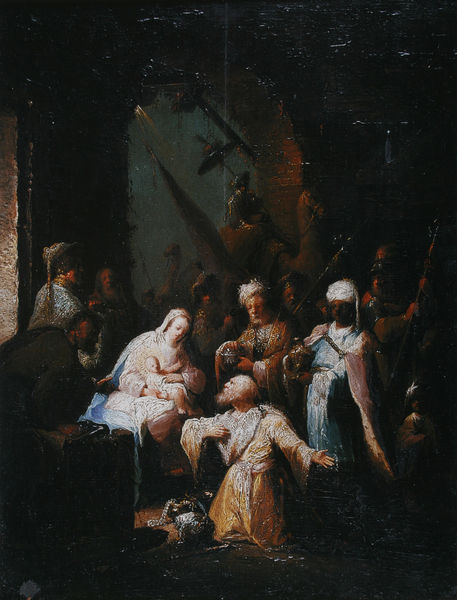
Titel: Anbetung der Könige
Künstler: Johann Georg Trautmann
Standort: Mainz
Institution: Landesmuseum
Schlagwörter: baum, blau, dunkel, gemälde, gott, himmel, mann, rubens, schatten, weiß, frauen, gelb, landschaft, menschen, abend, braun, fenster, frau, geste, hell, hintergrund, hut, kleid, licht, männer, nacht, schmuck, schwarz, szene, gebäude, haus, rot, schirm, tiere, menge, alt, bart, arme, barock, bibel, diener, kleidung, rembrandt, stein, vollbart, niederlande, wache, öl, vieh, dunkelheit, gewand, gold, mantel, drei, gewänder, kind, mutter, personen, kontrast, krone, perlen, rosa, wald, stock, engel, nachthimmel, zügel, bogen, stab, fahne, flagge, mauer, violett, baby, rundbogen, könig, soldaten, zopf, robe, durchgang, junge, tor, leuchten, neger, ruine, knabe, glaube, orient, stern, torbogen, strahlen, jungfrau, waffen, knien, soldat, helm, geschenk, armee, heer, heiligenschein, nimbus, scharzer, christus, jesus, knieend, kniend, weihrauch, stall, mohr, könige, tempel, gesandte, heilige, speer, zwerg, lasttier, hirtenstab, maria, madonna, anbetung, turban, hirte, hirten, marie, christentum, sohn, weise, glück, christi, josef, joseph, kessel, fesnter, geburt, krippe, hirtenstock, weihnachten, kamel, heilige familie, jesuskind, weisen, geburt christi, geschenke, gaben, morgenland, preziosen, nachtszene, dreikönige, bethlehem, betlehem, hl drei könige, myrrhe, heilige drei könige, balthasar, kaspar, melchior, myrre, hesus, baltasar, nazareth, truban, mönner, babz, grippe, camel, erleuchten, eskorte, heilige könige, liliputander, salbei, turbn, weihrauchkessel, myhre, heiligen drei könige, 3, 1600, yrrhe, mutter maria, myre, baltazar, rembrandt hermansz. van rijn